Interaction volume radius: 5 \u00c5
Interaction volume height: 40 \u00c5
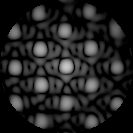
Disorder parameter: 0.1475